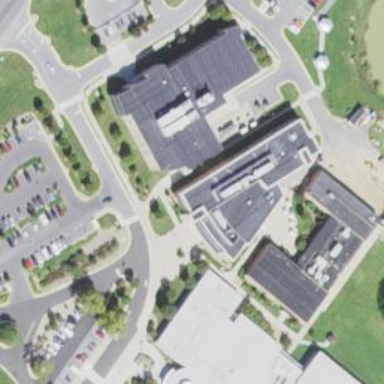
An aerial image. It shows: College building.